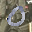
Label: 0